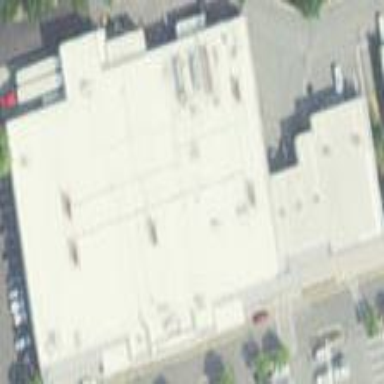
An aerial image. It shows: Supermarket building.